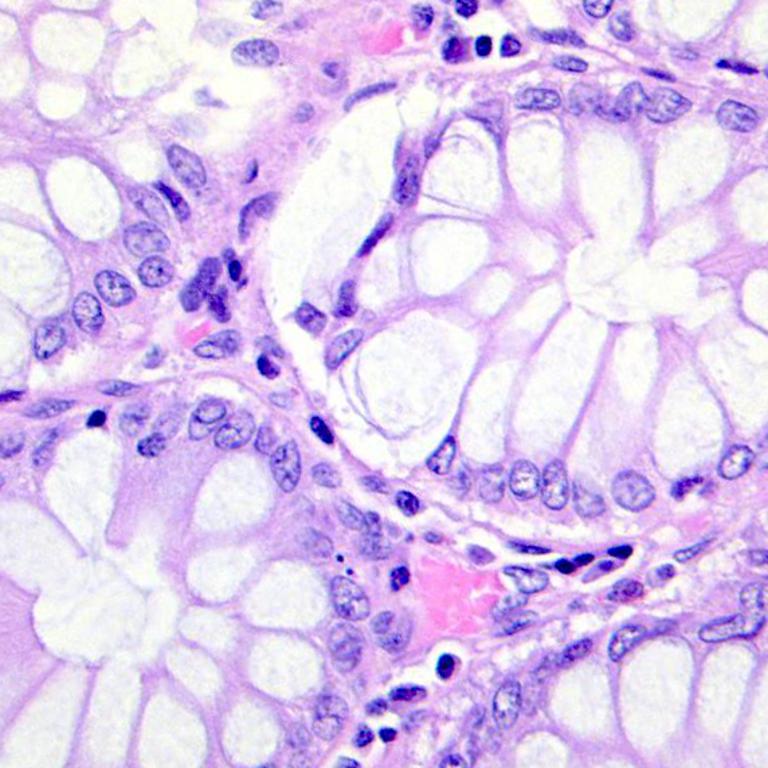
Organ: colon
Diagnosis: benign